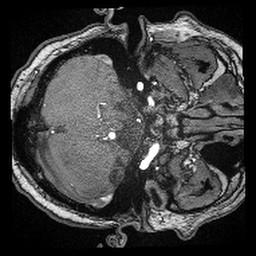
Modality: angio
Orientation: axial
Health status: ill
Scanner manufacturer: siemens
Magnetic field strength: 3 T
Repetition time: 0.021 s
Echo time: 0.00353 s